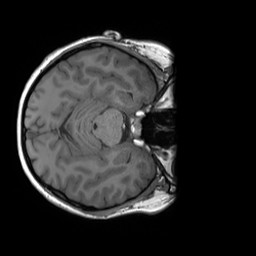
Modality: T1w
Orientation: axial
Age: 25
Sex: female
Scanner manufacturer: siemens
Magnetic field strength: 3 T
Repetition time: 1.8 s
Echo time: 0.00232 s